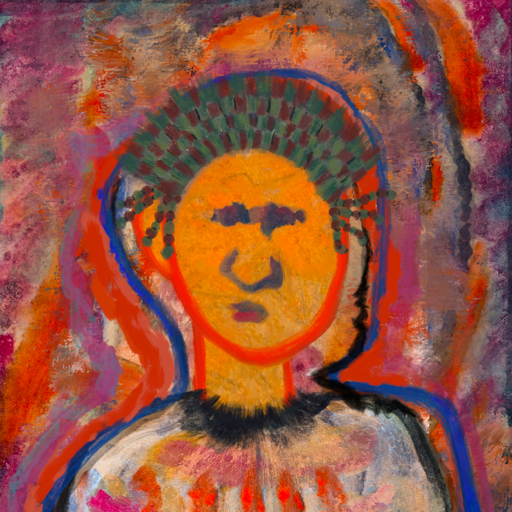
Background: Experience, Head And Neck Front: Sisters, Face Front: In_The_Sun, Bust: Childish, Hair Front: Experience, Head Accessory: After_Raid_Crown, Second Necklace: Blank, Necklace: Blank, Baby: Blank